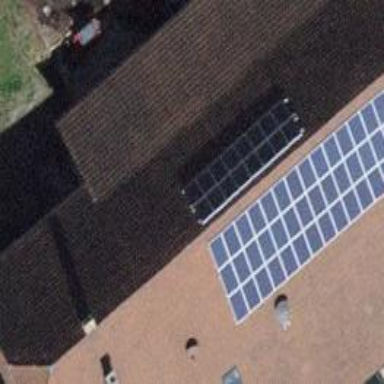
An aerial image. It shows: Solar photovoltaic panel generator.